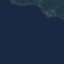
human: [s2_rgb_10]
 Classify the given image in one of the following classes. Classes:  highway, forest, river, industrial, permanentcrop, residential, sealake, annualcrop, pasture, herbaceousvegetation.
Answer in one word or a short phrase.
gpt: SeaLake